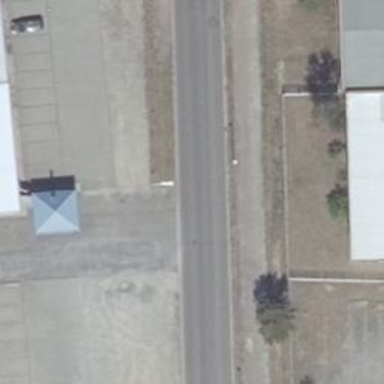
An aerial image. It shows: Road serving as parking aisle.